Field crop: maize
Growth stage: 2
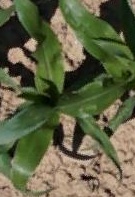
Species: maize